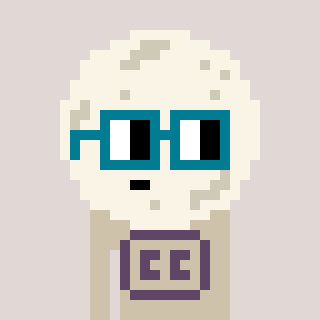
a pixel art character with square dark green glasses, a moon-shaped head and a bege-colored body on a warm background